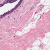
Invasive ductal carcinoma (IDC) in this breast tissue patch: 0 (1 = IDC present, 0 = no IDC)